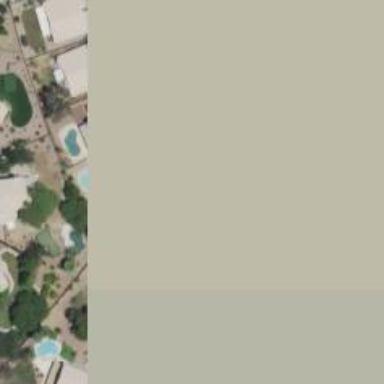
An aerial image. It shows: Outdoor swimming pool located in leisure land.